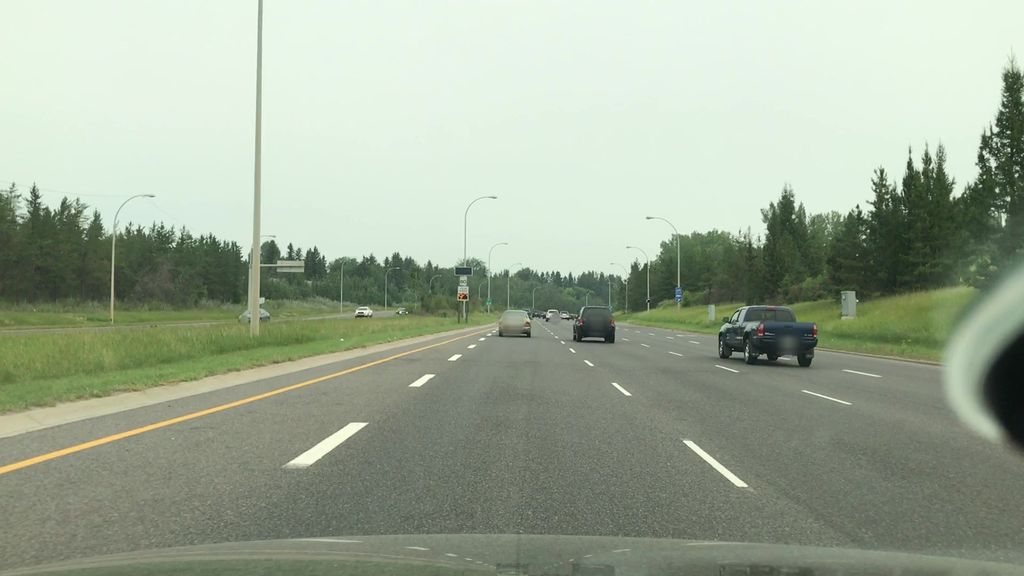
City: edmonton